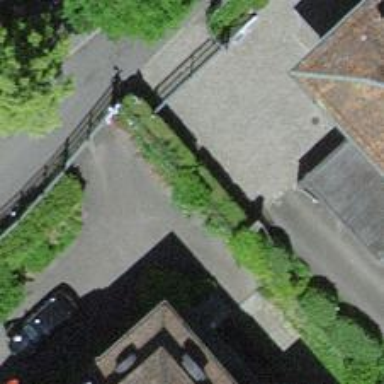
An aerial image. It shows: Shrub in its natural environment.